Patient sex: M
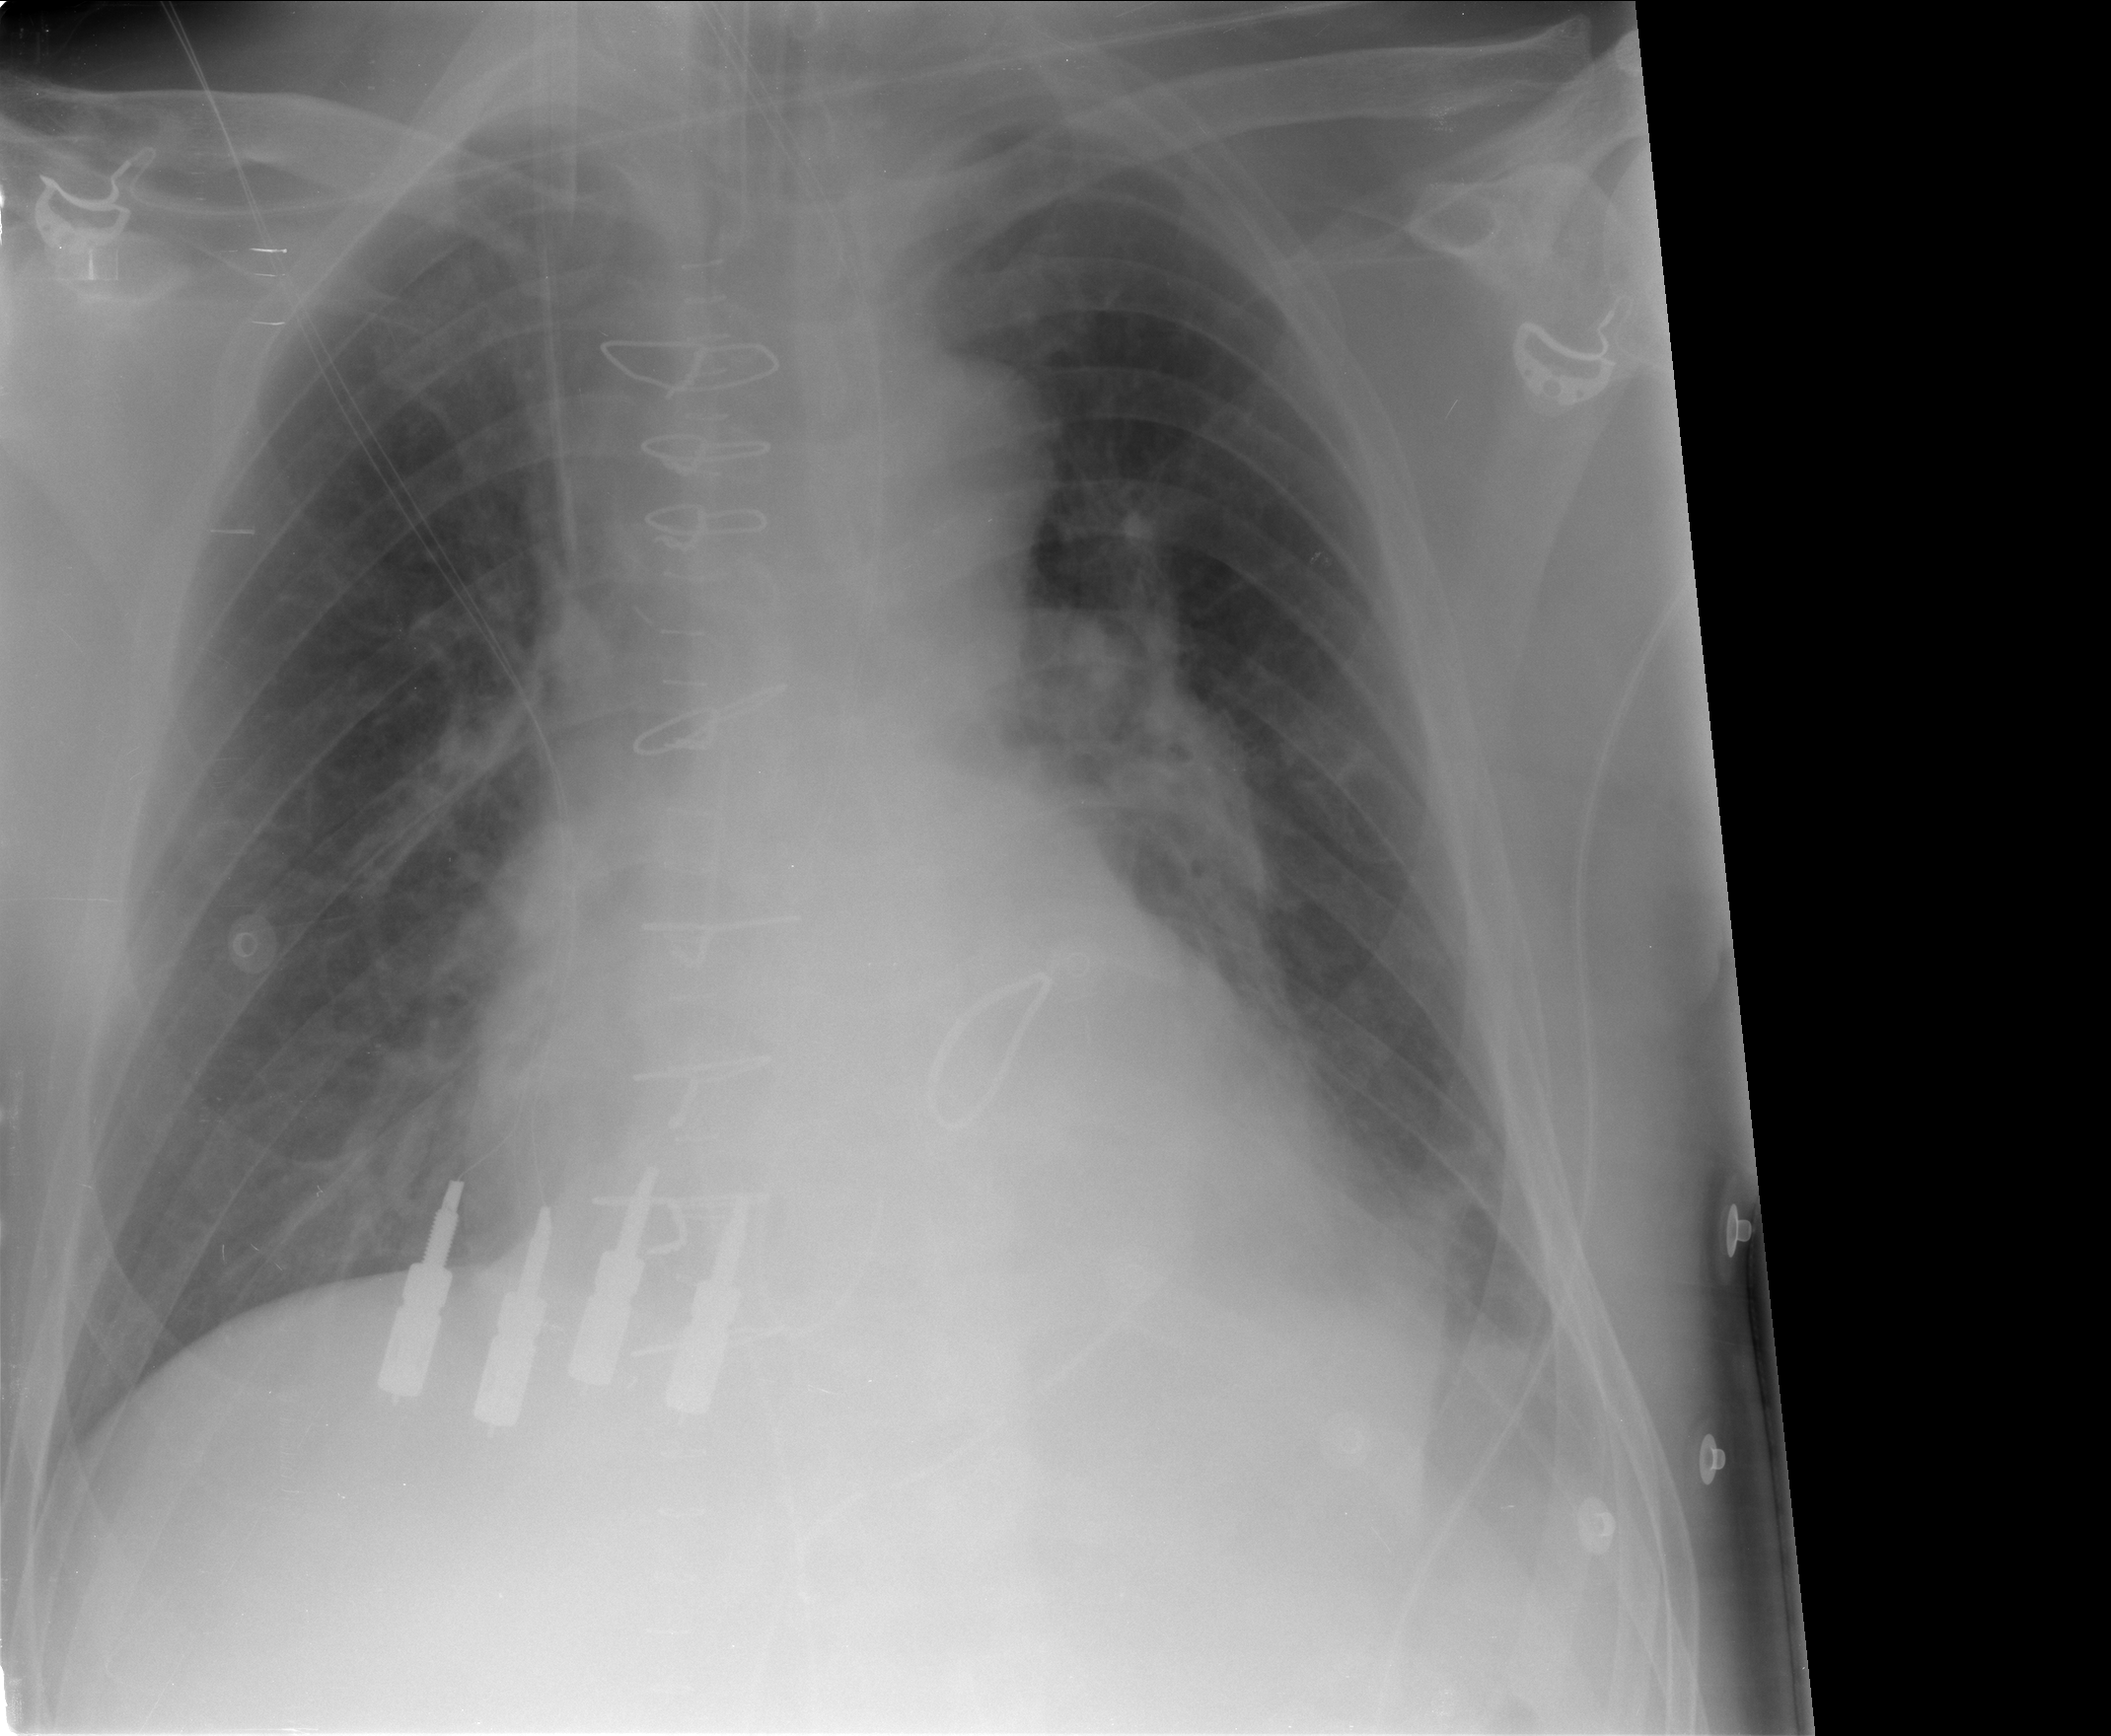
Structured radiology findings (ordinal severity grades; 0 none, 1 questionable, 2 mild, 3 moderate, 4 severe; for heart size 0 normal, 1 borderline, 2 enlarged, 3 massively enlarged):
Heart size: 2
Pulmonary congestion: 1
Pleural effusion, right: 0
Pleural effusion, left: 2
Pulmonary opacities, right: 0
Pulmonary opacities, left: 0
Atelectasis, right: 0
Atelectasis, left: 2